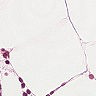
Metastatic tissue present: no